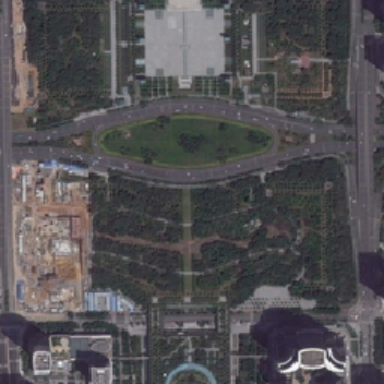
There is a flower bed in the middle of the square .